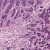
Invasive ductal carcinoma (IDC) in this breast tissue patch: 1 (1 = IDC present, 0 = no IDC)